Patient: sex M, age 62
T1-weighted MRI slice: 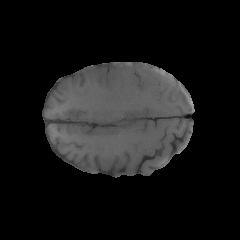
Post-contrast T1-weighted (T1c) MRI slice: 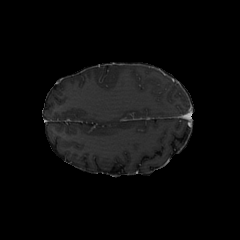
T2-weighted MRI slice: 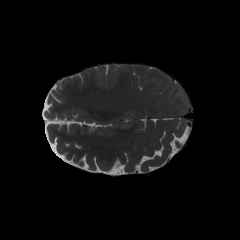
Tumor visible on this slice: no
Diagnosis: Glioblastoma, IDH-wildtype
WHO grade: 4